Question: I have two Entities that have a relationship like so...

I want to create a fetched property on the conversation to return the most recent message that belongs to it. I don't want to have to maintain another relationship so having a fetched property seems like the way to go.
So what this boils down to is;
and
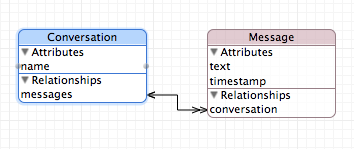
Answer: You can use a fetched property to solve that problem but there is a catch.
You define that fetched property in the model editor.
You define that fetched property in code.
So yes, you can do it but the value is very low.
## Update
> Have you got an example of defining a fetched property in code? Where would I do this? The managedObjectModel?
Yes you would do this through the 'NSManagedObjectModel'.
1. You must do the edit before the model is added to a NSPersistentStoreCoordinator. As soon as a NSManagedObjectModel is added to a NSPersistentStoreCoordinator it becomes immutable.
2. You grab the entity you care about and then then create a NSFetchedPropertyDescription.
3. Add that NSFetchedPropertyDescription to the existing entity.
4. Add the NSFetchRequest to the created NSFetchedPropertyDescription.
Once that is done you can then use the 'NSManagedObjectModel' like normal. Pretty straight forward other than having to reach into the model which is unusual. The order that you do things is important. Take this example:
'''
NSURL *modelURL = [[NSBundle mainBundle] URLForResource:@"Model" withExtension:@"momd"];
NSManagedObjectModel *mom = [[NSManagedObjectModel alloc] initWithContentsOfURL:modelURL];
ZAssert(mom, @"%@:%@ No model to generate a store from", [self class], NSStringFromSelector(_cmd));
//Inject a fetched property
NSEntityDescription *parentEntity = [mom entitiesByName][@"Parent"];
NSFetchedPropertyDescription *fetchedProperty = [[NSFetchedPropertyDescription alloc] init];
[fetchedProperty setName:@"lastTestEntity"];
NSMutableArray *properties = [[parentEntity properties] mutableCopy];
[properties addObject:fetchedProperty];
[parentEntity setProperties:properties];
NSFetchRequest *testEntityRequest = [[NSFetchRequest alloc] init];
[testEntityRequest setEntity:[mom entitiesByName][@"TestEntity"]];
[testEntityRequest setPredicate:[NSPredicate predicateWithFormat:@"parent == $FETCH_SOURCE"]];
[testEntityRequest setFetchLimit:1];
NSSortDescriptor *sortByDate = [NSSortDescriptor sortDescriptorWithKey:@"createDate" ascending:NO];
[testEntityRequest setSortDescriptors:@[sortByDate]];
[fetchedProperty setFetchRequest:testEntityRequest];
NSPersistentStoreCoordinator *coordinator = [[NSPersistentStoreCoordinator alloc] initWithManagedObjectModel:mom];
ZAssert(coordinator, @"Failed to initialize coordinator");
'''
Notice how I set the 'NSFetchRequest' after the 'NSFetchedProperty' has been added to the 'NSEntityDescription'. If you do not set it afterwards you will get an error from Core Data. Radar has been filed but I suspect very few people have even looked at this stuff let alone filed a radar against the odd behavior.